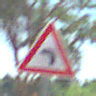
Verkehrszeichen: KurveLinks
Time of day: Midday
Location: Outdoor (Nature)
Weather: Clear
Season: NotSpecified
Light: Natural